Question: I'm pretty new to java SWT, and while putting labels, it looks like i can't make the label background transparent. I'm using eclipse luna SWT desine form.
this is what my window looks like:

as you can see,all the label backgrounds are white.
What should i do so the label backgrounds will be the same as the window background(grey) by default (meaning - not by changing each label background at runtime, which does work for me).
it probably simple, but i just couldn't find on google how to do it.
here is my code:
'''
import java.awt.Color;
import org.eclipse.swt.widgets.Display;
import org.eclipse.swt.widgets.Shell;
import org.eclipse.swt.widgets.Text;
import org.eclipse.swt.SWT;
import org.eclipse.ui.forms.widgets.FormToolkit;
import org.eclipse.swt.widgets.Label;
import org.eclipse.wb.swt.SWTResourceManager;
import org.eclipse.swt.widgets.Combo;
import org.eclipse.core.databinding.DataBindingContext;
import org.eclipse.core.databinding.observable.value.IObservableValue;
import org.eclipse.jface.databinding.swt.WidgetProperties;
import org.eclipse.core.databinding.beans.PojoProperties;
import org.eclipse.core.databinding.observable.Realm;
import org.eclipse.jface.databinding.swt.SWTObservables;
import org.eclipse.swt.layout.FillLayout;
import org.eclipse.swt.layout.RowLayout;
import org.eclipse.swt.layout.RowData;
import org.eclipse.swt.layout.FormLayout;
import org.eclipse.swt.layout.FormData;
import org.eclipse.swt.layout.FormAttachment;
import org.eclipse.swt.widgets.Button;
import org.eclipse.swt.events.SelectionAdapter;
import org.eclipse.swt.events.SelectionEvent;
import org.eclipse.swt.widgets.Canvas;
public class WinApp2 {
private DataBindingContext m_bindingContext;
protected Shell shell;
private Text destenation_ip;
private final FormToolkit formToolkit = new FormToolkit(Display.getDefault());
private Label lblDestenationPortIp;
private Label lblNewLabel;
private Text ammount_of_packets;
private Label lblNewLabel_1;
private Text sorce_ip;
private Text destenation_port;
private Text sorce_port;
private Label lblNewLabel_2;
private Label label;
private Label label_1;
private Label ammount_of_packets_info;
/**
* Launch the application.
* @param args
*/
public static void main(String[] args) {
Display display = Display.getDefault();
Realm.runWithDefault(SWTObservables.getRealm(display), new Runnable() {
public void run() {
try {
WinApp2 window = new WinApp2();
window.open();
} catch (Exception e) {
e.printStackTrace();
}
}
});
}
/**
* Open the window.
*/
public void open() {
Display display = Display.getDefault();
createContents();
shell.open();
shell.layout();
while (!shell.isDisposed()) {
if (!display.readAndDispatch()) {
display.sleep();
}
}
}
/**
* Create contents of the window.
*/
protected void createContents() {
shell = new Shell();
shell.setBackgroundMode(SWT.INHERIT_DEFAULT);
shell.setSize(450, 306);
shell.setText("LAN Destroyer");
shell.setLayout(new FormLayout());
destenation_ip = new Text(shell, SWT.BORDER);
FormData fd_destenation_ip = new FormData();
destenation_ip.setLayoutData(fd_destenation_ip);
lblDestenationPortIp = new Label(shell, SWT.NONE);
lblDestenationPortIp.setAlignment(SWT.RIGHT);
FormData fd_lblDestenationPortIp = new FormData();
fd_lblDestenationPortIp.left = new FormAttachment(0, 351);
fd_lblDestenationPortIp.right = new FormAttachment(100, -10);
fd_lblDestenationPortIp.top = new FormAttachment(0, 35);
lblDestenationPortIp.setLayoutData(fd_lblDestenationPortIp);
lblDestenationPortIp.setBackground(SWTResourceManager.getColor(SWT.COLOR_LIST_SELECTION_TEXT));
formToolkit.adapt(lblDestenationPortIp, true, true);
lblDestenationPortIp.setText(":SHl y`d IP");
lblNewLabel = new Label(shell, SWT.NONE);
lblNewLabel.setAlignment(SWT.RIGHT);
FormData fd_lblNewLabel = new FormData();
fd_lblNewLabel.right = new FormAttachment(100, -10);
lblNewLabel.setLayoutData(fd_lblNewLabel);
formToolkit.adapt(lblNewLabel, true, true);
lblNewLabel.setText(":KHmvt");
ammount_of_packets = new Text(shell, SWT.BORDER);
fd_destenation_ip.left = new FormAttachment(ammount_of_packets, 0, SWT.LEFT);
fd_destenation_ip.right = new FormAttachment(ammount_of_packets, -1, SWT.RIGHT);
FormData fd_ammount_of_packets = new FormData();
fd_ammount_of_packets.right = new FormAttachment(lblNewLabel, -68);
fd_ammount_of_packets.top = new FormAttachment(lblNewLabel, -3, SWT.TOP);
ammount_of_packets.setLayoutData(fd_ammount_of_packets);
formToolkit.adapt(ammount_of_packets, true, true);
Button nonstop_send = new Button(shell, SWT.CHECK);
fd_ammount_of_packets.left = new FormAttachment(0, 186);
nonstop_send.setAlignment(SWT.RIGHT);
nonstop_send.addSelectionListener(new SelectionAdapter() {
@Override
public void widgetSelected(SelectionEvent e) {
if(nonstop_send.getSelection()){
ammount_of_packets_info.setText("SHvlH llA hpskh");
ammount_of_packets_info.setBackground(SWTResourceManager.getColor(SWT.COLOR_DARK_GREEN));
ammount_of_packets.setEnabled(false);
}
else {
ammount_of_packets_info.setText("");
ammount_of_packets.setEnabled(true);
}
}
});
FormData fd_nonstop_send = new FormData();
fd_nonstop_send.top = new FormAttachment(lblNewLabel, 0, SWT.TOP);
fd_nonstop_send.right = new FormAttachment(ammount_of_packets, -9);
nonstop_send.setLayoutData(fd_nonstop_send);
formToolkit.adapt(nonstop_send, true, true);
nonstop_send.setText("SHlH llA hpskh");
lblNewLabel_1 = new Label(shell, SWT.NONE);
fd_lblNewLabel.top = new FormAttachment(lblNewLabel_1, 6);
lblNewLabel_1.setAlignment(SWT.RIGHT);
FormData fd_lblNewLabel_1 = new FormData();
fd_lblNewLabel_1.right = new FormAttachment(100, -10);
fd_lblNewLabel_1.top = new FormAttachment(lblDestenationPortIp, 6);
lblNewLabel_1.setLayoutData(fd_lblNewLabel_1);
formToolkit.adapt(lblNewLabel_1, true, true);
lblNewLabel_1.setText(":SHl mkvr IP");
sorce_ip = new Text(shell, SWT.BORDER);
fd_destenation_ip.bottom = new FormAttachment(sorce_ip);
fd_lblNewLabel_1.left = new FormAttachment(sorce_ip, 29);
FormData fd_sorce_ip = new FormData();
fd_sorce_ip.top = new FormAttachment(0, 58);
fd_sorce_ip.left = new FormAttachment(0, 186);
fd_sorce_ip.right = new FormAttachment(100, -114);
sorce_ip.setLayoutData(fd_sorce_ip);
formToolkit.adapt(sorce_ip, true, true);
destenation_port = new Text(shell, SWT.BORDER);
fd_nonstop_send.left = new FormAttachment(destenation_port, 0, SWT.LEFT);
FormData fd_destenation_port = new FormData();
fd_destenation_port.top = new FormAttachment(0, 32);
fd_destenation_port.left = new FormAttachment(0, 40);
destenation_port.setLayoutData(fd_destenation_port);
formToolkit.adapt(destenation_port, true, true);
sorce_port = new Text(shell, SWT.BORDER);
sorce_port.setForeground(SWTResourceManager.getColor(SWT.COLOR_CYAN));
sorce_port.setBackground(SWTResourceManager.getColor(SWT.COLOR_YELLOW));
FormData fd_sorce_port = new FormData();
fd_sorce_port.top = new FormAttachment(lblNewLabel_1, -3, SWT.TOP);
fd_sorce_port.left = new FormAttachment(destenation_port, 0, SWT.LEFT);
sorce_port.setLayoutData(fd_sorce_port);
formToolkit.adapt(sorce_port, true, true);
lblNewLabel_2 = new Label(shell, SWT.NONE);
FormData fd_lblNewLabel_2 = new FormData();
fd_lblNewLabel_2.top = new FormAttachment(0, 35);
fd_lblNewLabel_2.left = new FormAttachment(destenation_port, 6);
lblNewLabel_2.setLayoutData(fd_lblNewLabel_2);
formToolkit.adapt(lblNewLabel_2, true, true);
lblNewLabel_2.setText(":pvrT");
label = new Label(shell, SWT.NONE);
label.setText(":pvrT");
FormData fd_label = new FormData();
fd_label.bottom = new FormAttachment(nonstop_send, -6);
fd_label.left = new FormAttachment(sorce_port, 6);
label.setLayoutData(fd_label);
formToolkit.adapt(label, true, true);
label_1 = new Label(shell, SWT.WRAP | SWT.SHADOW_IN);
FormData fd_label_1 = new FormData();
fd_label_1.top = new FormAttachment(ammount_of_packets, 20);
fd_label_1.left = new FormAttachment(0, 187);
label_1.setLayoutData(fd_label_1);
formToolkit.adapt(label_1, true, true);
label_1.setText(":syKHvm");
ammount_of_packets_info = new Label(shell, SWT.NONE);
ammount_of_packets_info.setBackground(SWTResourceManager.getColor(SWT.COLOR_DARK_MAGENTA));
FormData fd_ammount_of_packets_info = new FormData();
fd_ammount_of_packets_info.left = new FormAttachment(100, -158);
fd_ammount_of_packets_info.top = new FormAttachment(ammount_of_packets, 44);
fd_ammount_of_packets_info.right = new FormAttachment(100, -36);
ammount_of_packets_info.setLayoutData(fd_ammount_of_packets_info);
formToolkit.adapt(ammount_of_packets_info, true, true);
m_bindingContext = initDataBindings();
}
protected DataBindingContext initDataBindings() {
DataBindingContext bindingContext = new DataBindingContext();
//
return bindingContext;
}
}
'''
thanks!
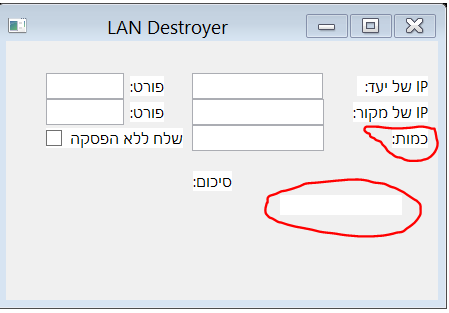
Answer: Your problem is caused by 'FormToolkit#adapt(Control, boolean, boolean)'. Internally, this method sets the background color to the background color of the toolkit.
You can prevent that by calling:
'''
formToolkit.setBackground(null);
'''
---
Reference: <URL>